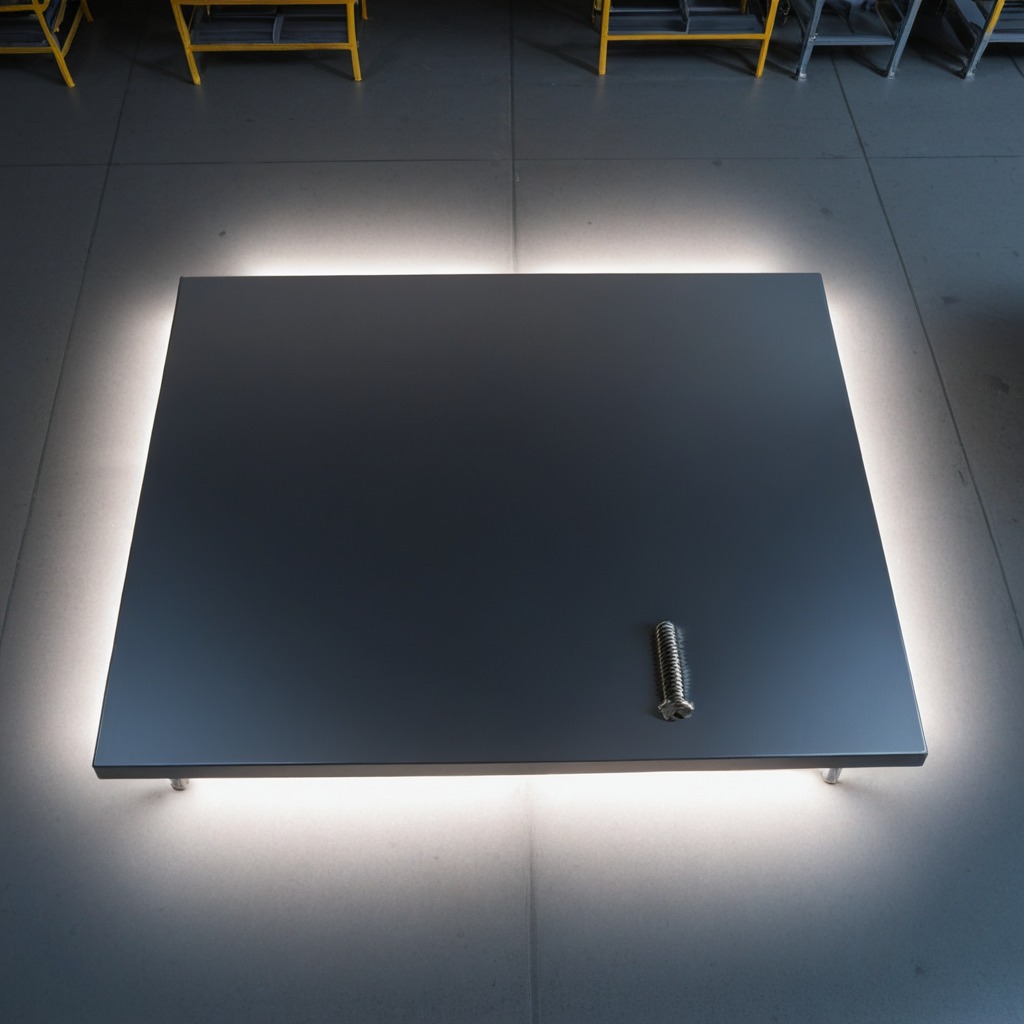
A metal screw lies on the tabletop in the evening.